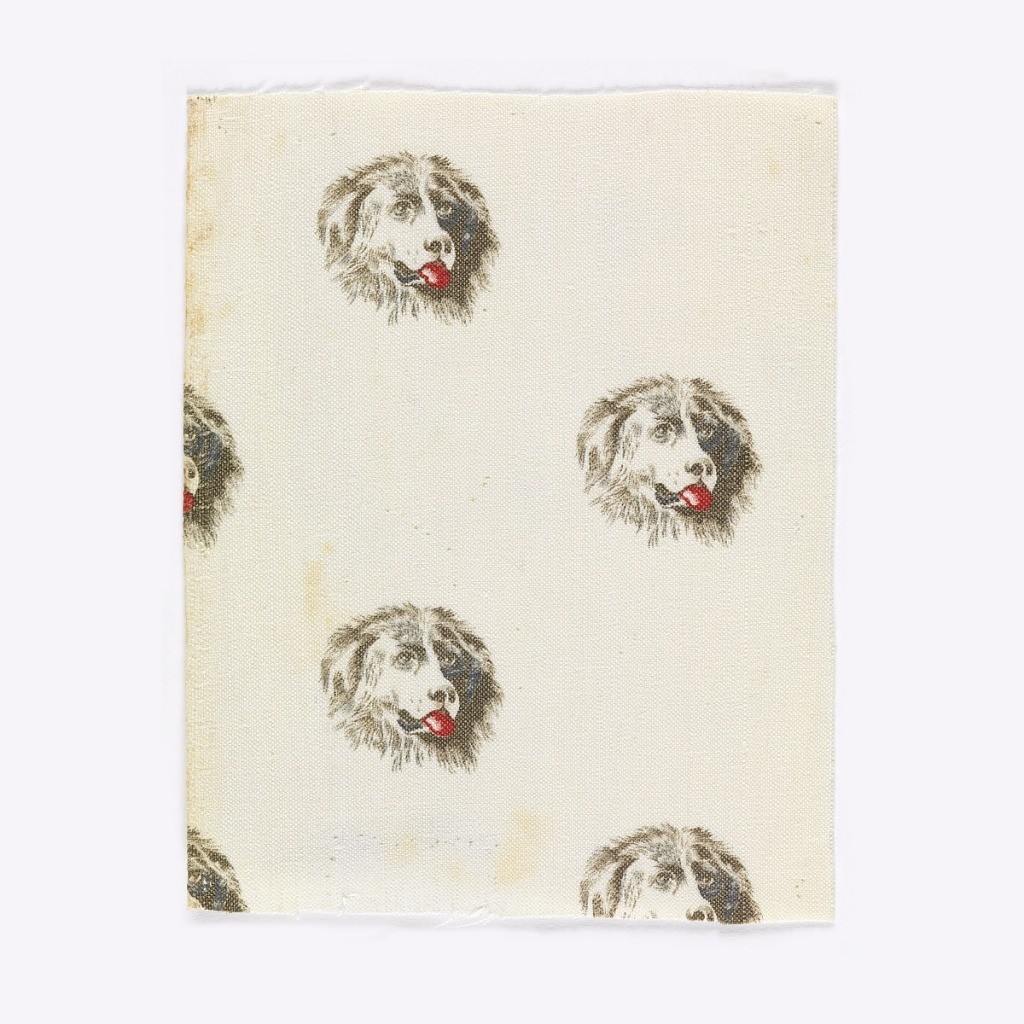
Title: Sample
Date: late 19th century
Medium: cotton Technique: printed on plain weave
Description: Woven cotton textile printed in brown and red on white ground showing dog heads with protruding tongues.